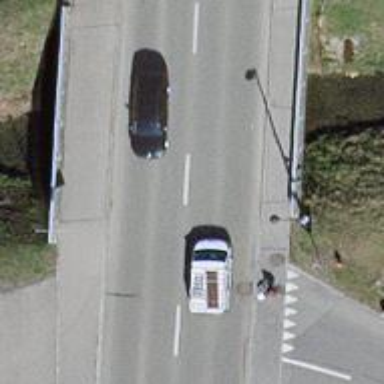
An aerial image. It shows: Primary highway bridge with asphalt surface. It also has cycle lane on both sides.